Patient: sex M, age 28
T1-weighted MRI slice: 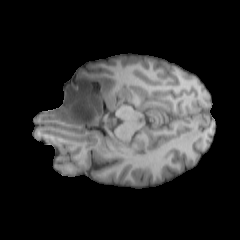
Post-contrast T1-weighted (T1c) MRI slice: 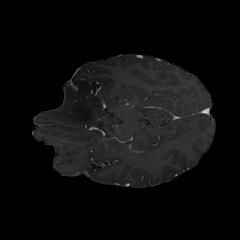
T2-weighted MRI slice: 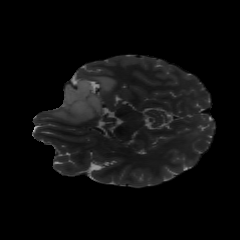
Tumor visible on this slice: yes
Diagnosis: Astrocytoma, IDH-mutant
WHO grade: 2